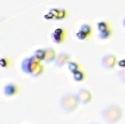
Label: Phaeocystis